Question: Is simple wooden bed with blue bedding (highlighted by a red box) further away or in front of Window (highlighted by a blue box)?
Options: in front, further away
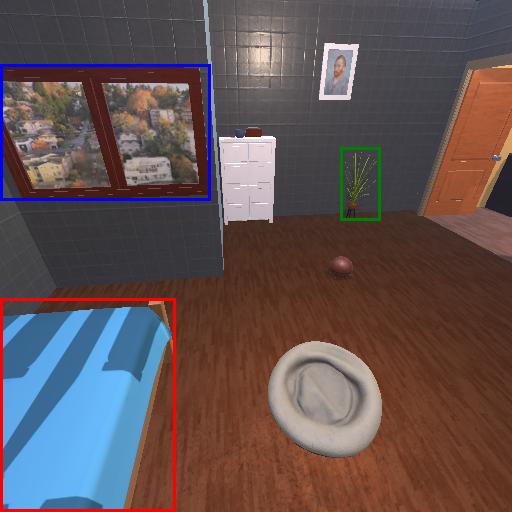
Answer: in front